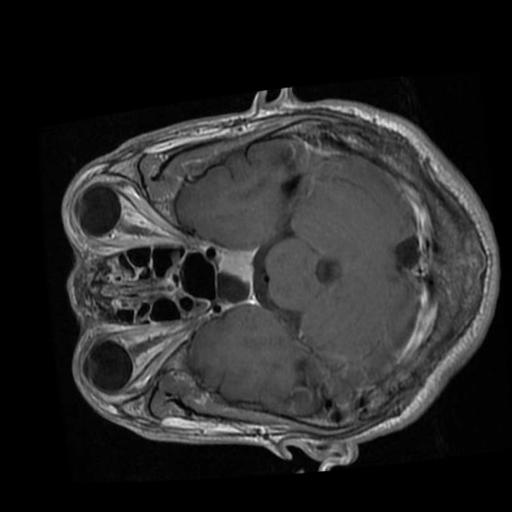
Label: brain_tumor